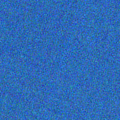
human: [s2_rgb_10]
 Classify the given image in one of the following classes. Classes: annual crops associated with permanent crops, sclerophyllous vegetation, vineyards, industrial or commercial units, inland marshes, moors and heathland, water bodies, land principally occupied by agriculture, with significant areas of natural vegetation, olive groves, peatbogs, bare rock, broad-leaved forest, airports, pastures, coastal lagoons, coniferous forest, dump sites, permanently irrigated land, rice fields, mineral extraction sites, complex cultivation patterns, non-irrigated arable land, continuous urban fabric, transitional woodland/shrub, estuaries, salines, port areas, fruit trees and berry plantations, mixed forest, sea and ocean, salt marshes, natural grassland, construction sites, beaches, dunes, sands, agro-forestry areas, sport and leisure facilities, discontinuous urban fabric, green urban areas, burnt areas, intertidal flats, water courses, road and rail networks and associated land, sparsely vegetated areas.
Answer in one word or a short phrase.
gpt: sea and ocean